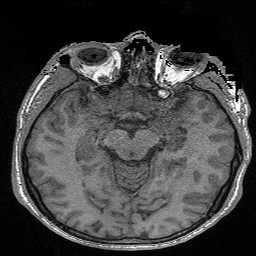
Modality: FLASH
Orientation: coronal
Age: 25
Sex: male